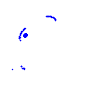
Particle: electron